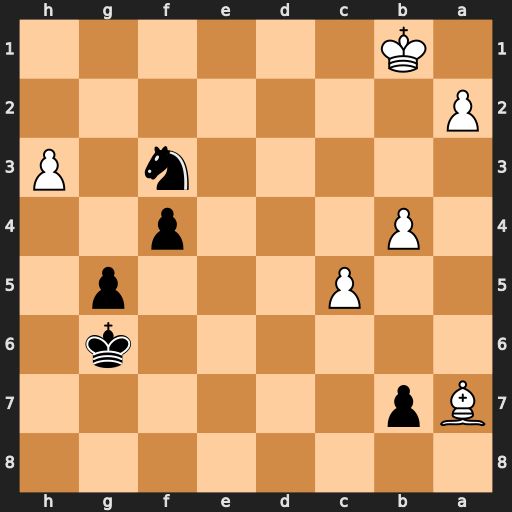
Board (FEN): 8/Bp6/6k1/2P3p1/1P3p2/5n1P/P7/1K6
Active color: b
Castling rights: -
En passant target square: -
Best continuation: Nd4 c6 Nxc6 Bc5 Kh5 Kc2 Kh4